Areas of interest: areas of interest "Qianjiang Wuling Mountains Airport"
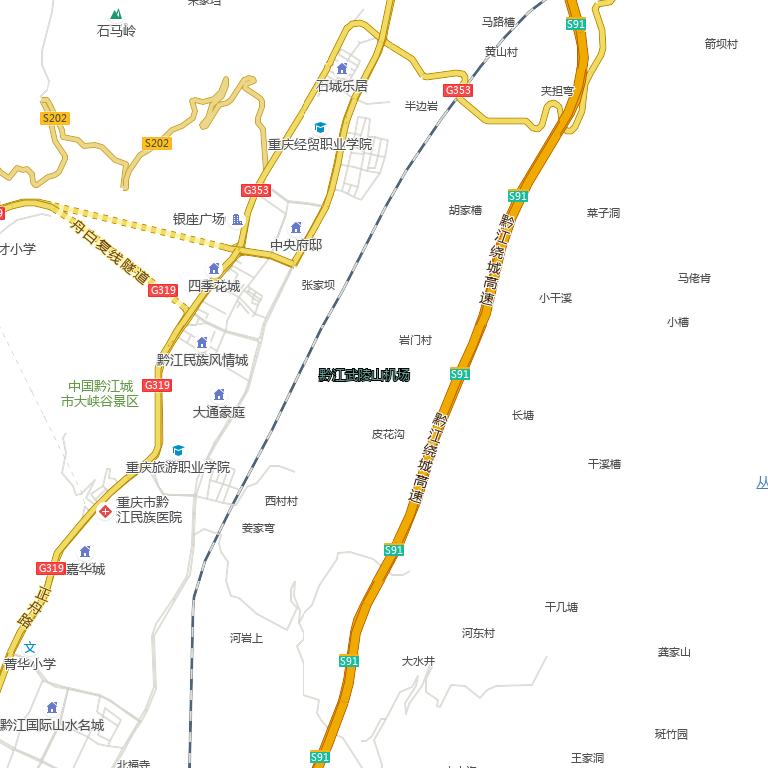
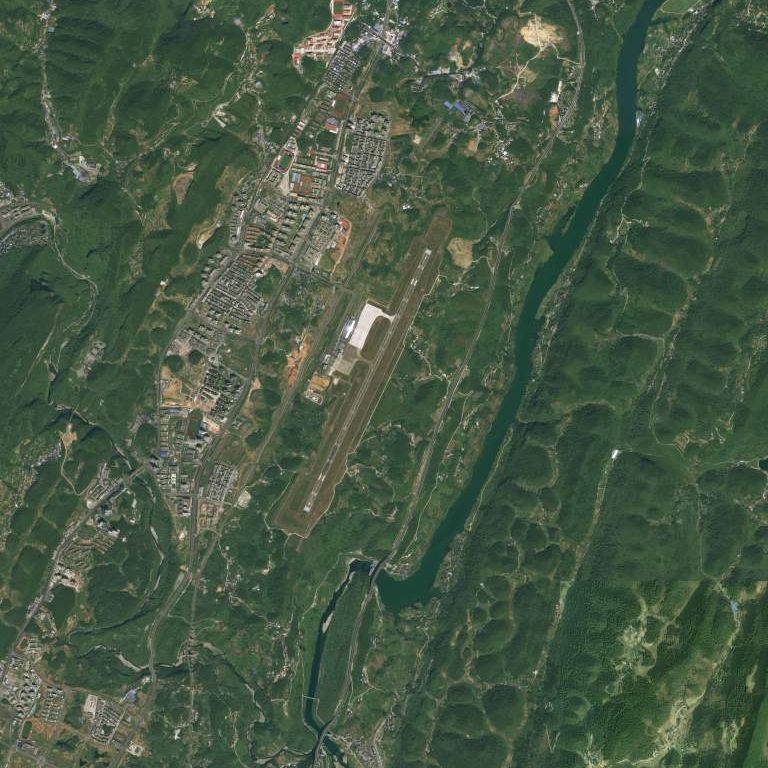